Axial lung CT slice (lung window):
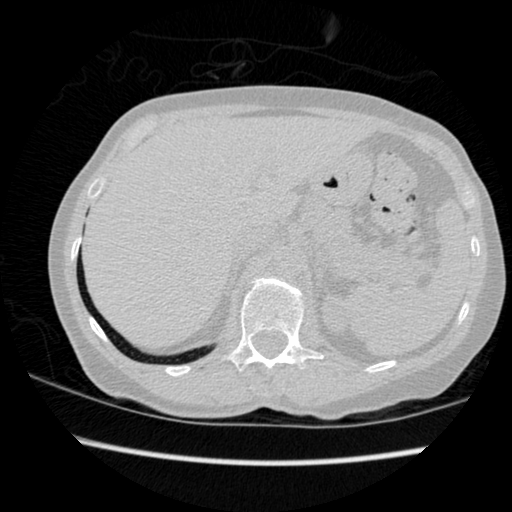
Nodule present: no